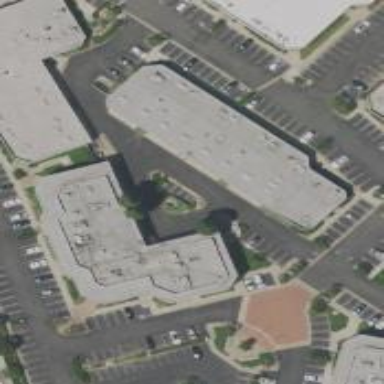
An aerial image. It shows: Commercial building.